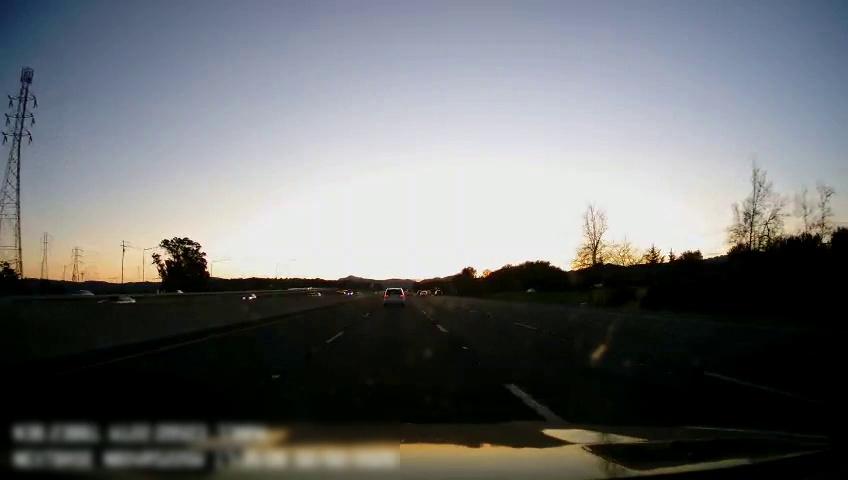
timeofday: Dusk/Dawn/Twilight
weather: Sunny
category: Drivable Space
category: Vehicles | Car
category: Vehicles | Car
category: Vehicles | Car
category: Vehicles | SUV
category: Vehicles | Car
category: Lanes | Alternate Lane
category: Lanes | Current Lane
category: Lanes | Current Lane
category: Lanes | Alternate Lane